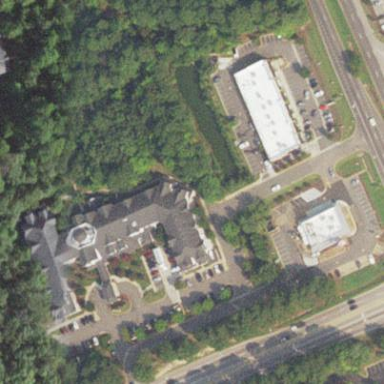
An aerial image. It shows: Commercial building.